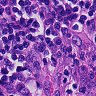
Metastatic tissue present: yes